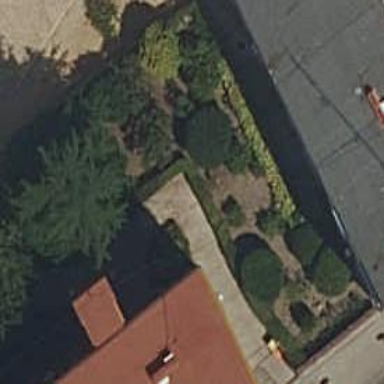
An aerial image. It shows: Garden with kerb barrier.